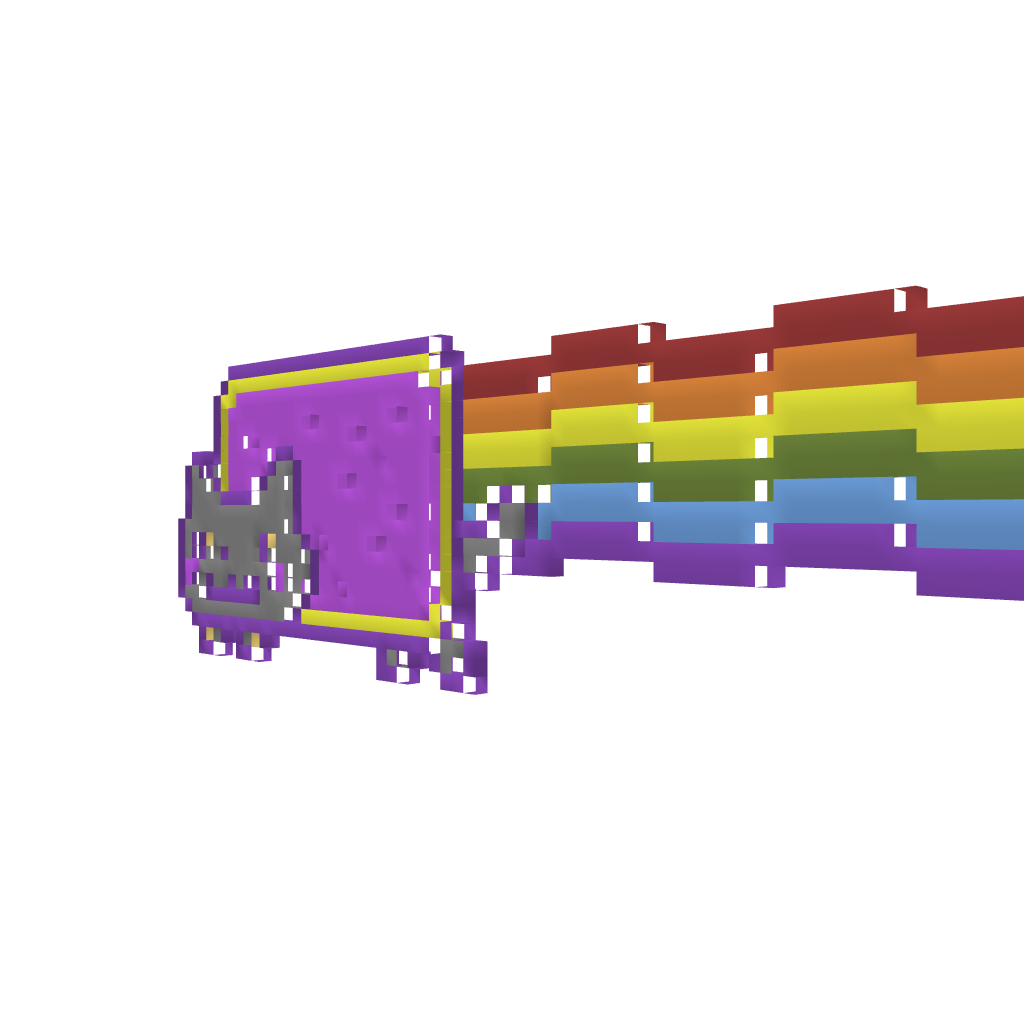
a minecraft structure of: Nyan Cat! pixel art high quality